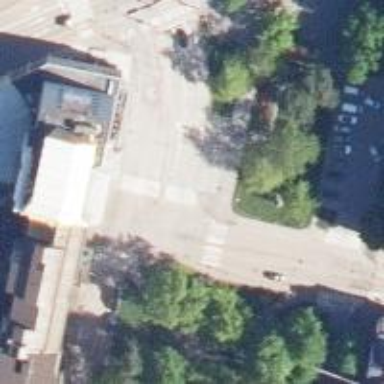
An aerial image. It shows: Uncontrolled zebra crossing with pedestrian island.